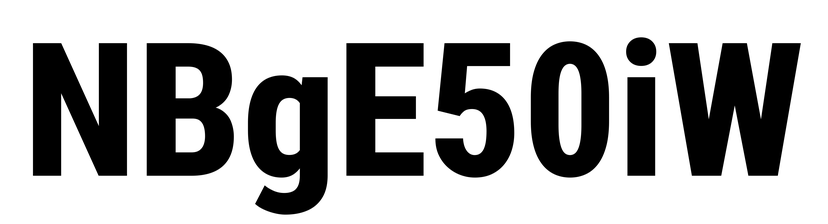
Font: Roboto_Condensed_ExtraBold